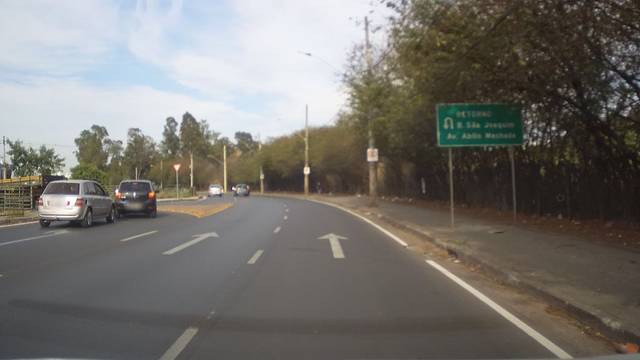
Region: Brazil
Coordinates: -19.873, -44.023